Interaction volume radius: 5 \u00c5
Interaction volume height: 25 \u00c5
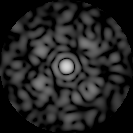
Disorder parameter: 0.6926